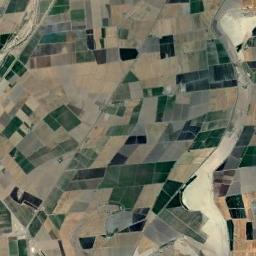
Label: rectangular_farmland